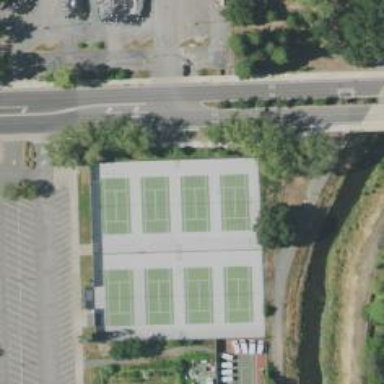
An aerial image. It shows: Tennis court on pitch designated for leisure land.